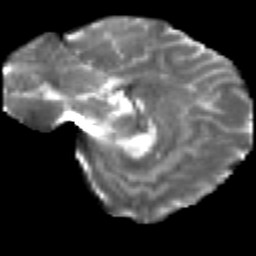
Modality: T2w
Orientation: sagittal
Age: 28
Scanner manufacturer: siemens
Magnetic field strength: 3 T
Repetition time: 2.2 s
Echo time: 0.084 s